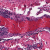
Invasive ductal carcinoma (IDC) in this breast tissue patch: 0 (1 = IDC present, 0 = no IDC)